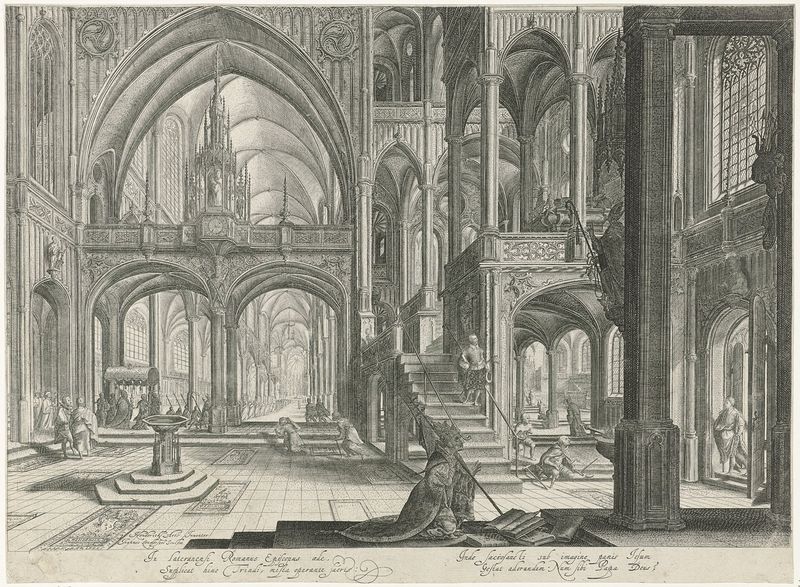
Titel: Interieur van de Sint-Jan van Lateranen te Rome
Künstler: Jan van Londerseel
Standort: Amsterdam
Institution: Rijksmuseum
Schlagwörter: mann, weiß, fenster, frankreich, männer, schwarz, zeichnung, architektur, innenraum, kirche, krone, balkon, schrift, papier, bogen, man, stab, graphik, treppe, treppen, bischof, könig, papst, inschrift, uhr, stufen, bögen, gewölbe, buch, palast, kohle, becken, druck, druckgraphik, text, knien, beten, gebet, grab, gräber, priester, mönche, taufbecken, kircht, taufstein, fom